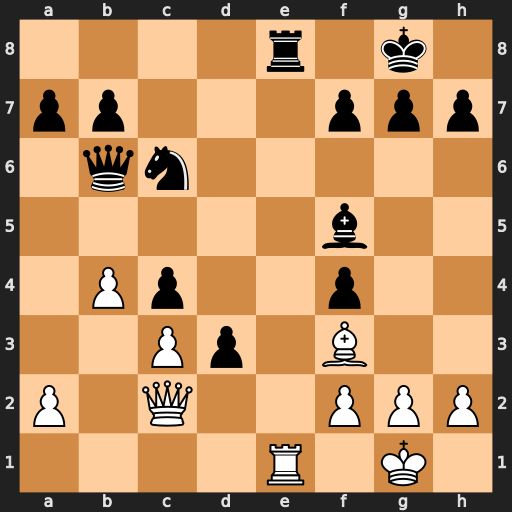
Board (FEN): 4r1k1/pp3ppp/1qn5/5b2/1Pp2p2/2Pp1B2/P1Q2PPP/4R1K1
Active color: w
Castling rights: -
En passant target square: -
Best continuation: Rxe8#